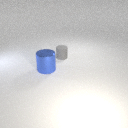
large blue metal cylinder to the left of small gray rubber cylinder